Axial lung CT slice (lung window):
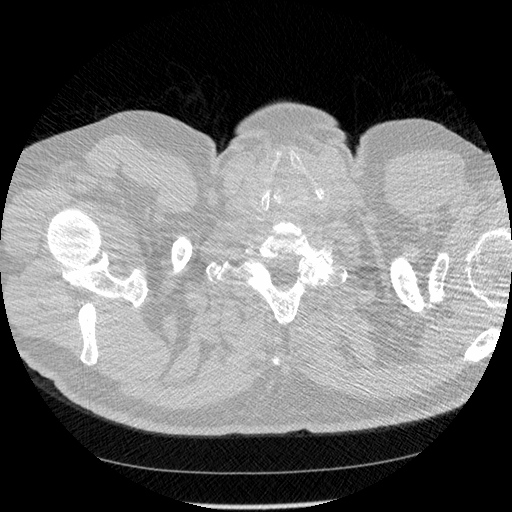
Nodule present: no